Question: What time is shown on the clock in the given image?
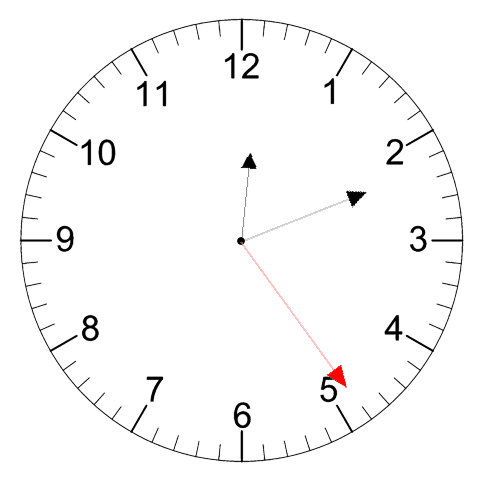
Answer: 12:11:24